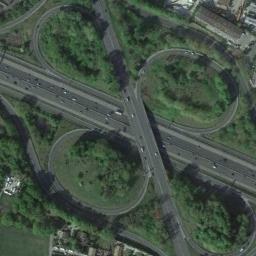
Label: overpass